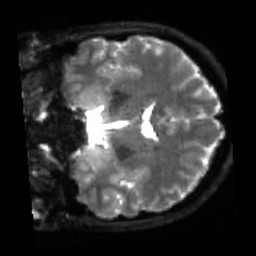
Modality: sbref
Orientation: coronal
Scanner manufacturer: siemens
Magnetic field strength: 3 T
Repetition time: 4 s
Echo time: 0.0594 s